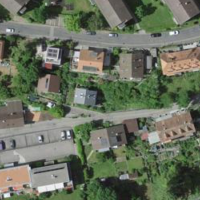
EUNIS habitat code: 55
Species observed at this site:
Arum maculatum
Equisetum hyemale
Tragopogon orientalis
Mergus merganser